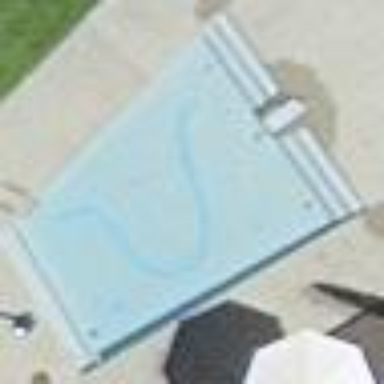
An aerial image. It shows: Swimming pool located in leisure land.